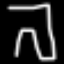
Label: pants